Current action and preconditions to check: trajectory_clear

Your task: For each precondition in the list above, predict whether it will hold at this action.

Consider the current scene as observed from the mobile robot's camera, and analyze the predicted future states of all dynamic agents (e.g., people, animals, vehicles, or any moving entities) within the NEXT SECOND.

IMPORTANT: Only answer "very likely" if you are absolutely certain—based on strong, clear evidence—that a dynamic agent will violate the precondition in the predicted future state. Do NOT answer "very likely" for unlikely, ambiguous, or low-probability risks.

Ask yourself for each precondition: Is there a high probability, with clear and convincing evidence, that the predicted future states of any dynamic agent will interfere with the predicted future state of the currently executing action within the NEXT SECOND, causing that precondition to fail?

Assess the risk level based on these predictions. Use "likely" or "very likely" if motions create a clear risk of interference.

Use "neutral" or "improbable" if agents are nearby but their predicted paths are clearly diverging or non-conflicting.

Failure Risk Categories: "very improbable", "improbable", "neutral", "likely", "very likely"

Answer Format: Output ONLY the probability_of_failure value from these categories: "very improbable", "improbable", "neutral", "likely", "very likely"

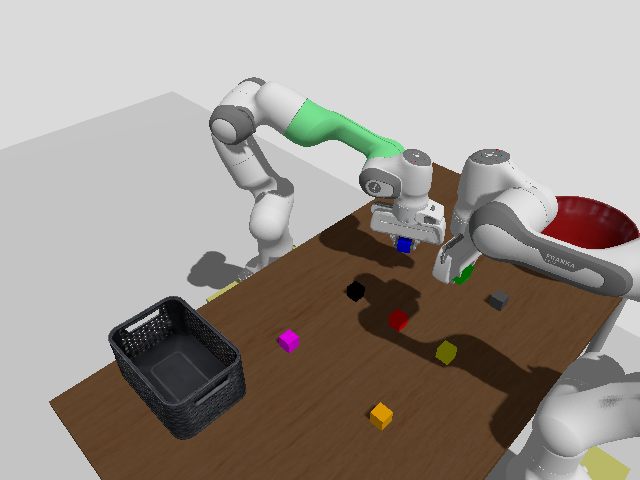

Answer: improbable